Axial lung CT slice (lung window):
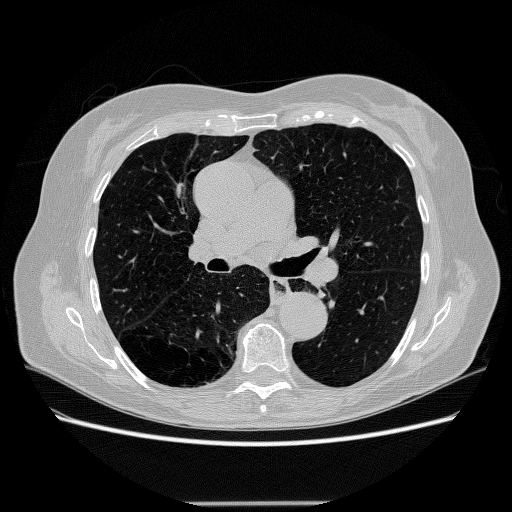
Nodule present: no